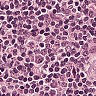
Metastatic tissue present: no